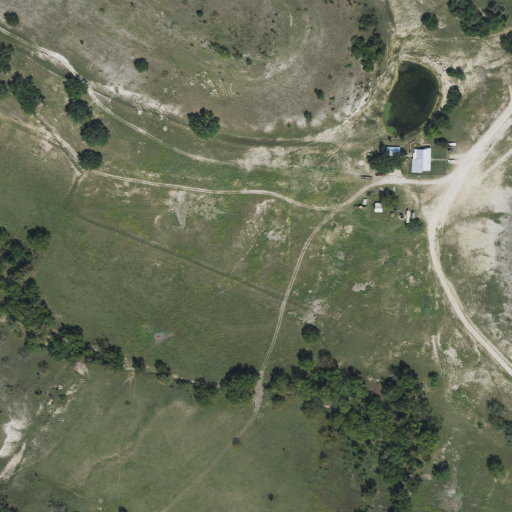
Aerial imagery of valley in Texas named Barner Hollow containing shrub, grassland, deciduous forest, open development, evergreen forest, and low intensity development